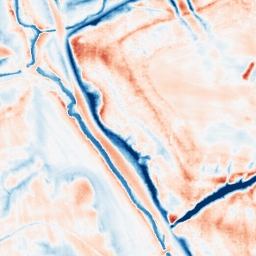
Category: edge_preserving
Decomposition family: guided
Decomposition parameters: radius: 8
eps: 0.01
Upsampling method: sinc_blackman
Upsampling parameters: scale: 4
kernel_size: 8
Upsampling scale: 4